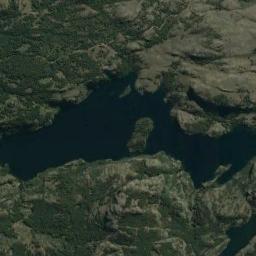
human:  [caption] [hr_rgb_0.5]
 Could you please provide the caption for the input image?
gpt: There are many trees around the lake .

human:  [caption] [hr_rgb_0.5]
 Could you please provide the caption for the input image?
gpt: There are green fields beside the lake in the picture .

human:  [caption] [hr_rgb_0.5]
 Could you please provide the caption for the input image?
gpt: The lake lies in a mountainous area covered with vegetation and the water is dark blue .

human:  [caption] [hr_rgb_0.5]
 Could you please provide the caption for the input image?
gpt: An irregularly shaped blue lake divides the mountainous area with green vegetation into two parts .

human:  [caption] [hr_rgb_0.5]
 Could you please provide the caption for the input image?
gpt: There are green land and bare land around the lake .